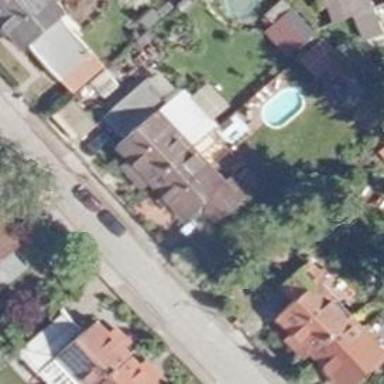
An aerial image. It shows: Semi-detached house.